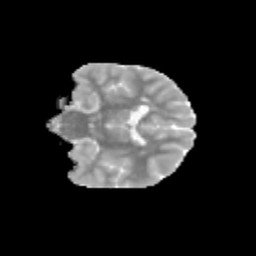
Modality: MD
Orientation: coronal
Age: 13
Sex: female
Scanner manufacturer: siemens
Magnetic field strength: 3 T
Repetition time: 3.8 s
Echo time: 0.07 s